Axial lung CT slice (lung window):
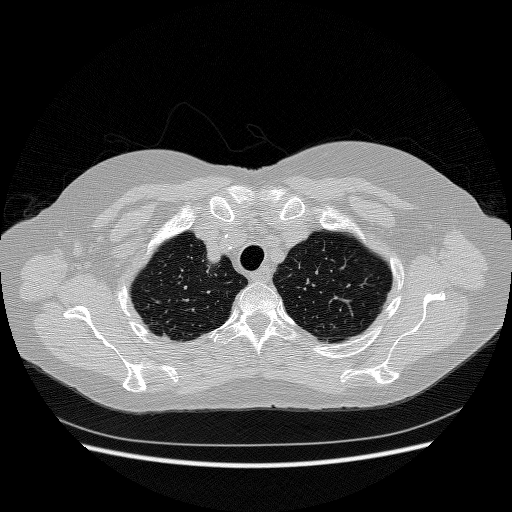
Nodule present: no